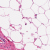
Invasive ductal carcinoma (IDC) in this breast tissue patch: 0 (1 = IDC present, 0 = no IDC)